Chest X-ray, PA view. Patient: 17 years old, sex F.
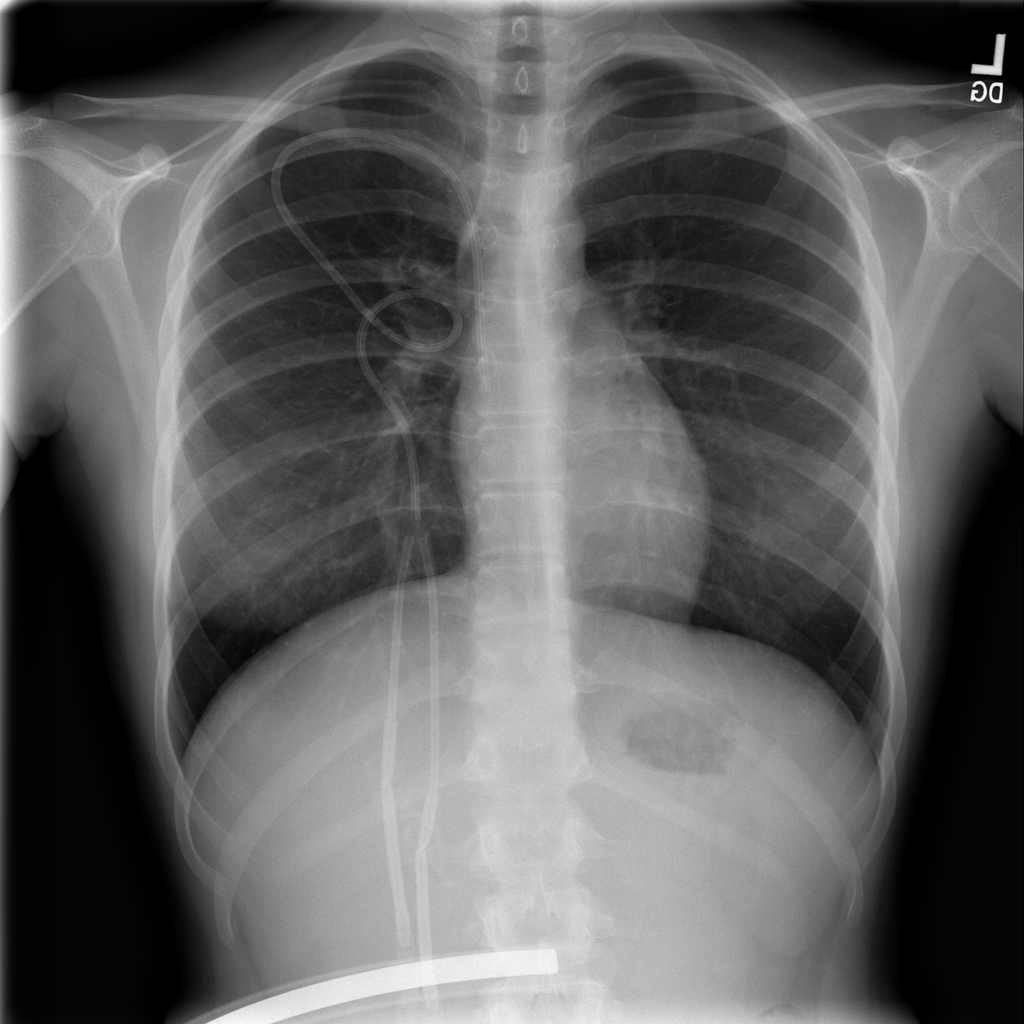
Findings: No Finding